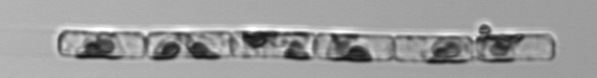
Label: Guinardia_delicatula